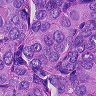
Metastatic tissue present: yes